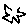
Label: star